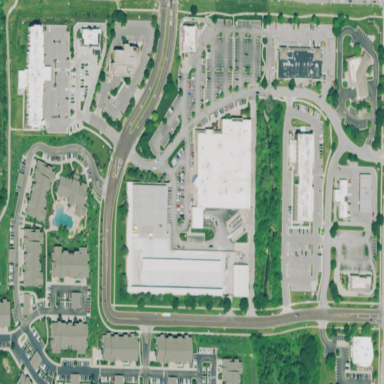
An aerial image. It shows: Retail area.